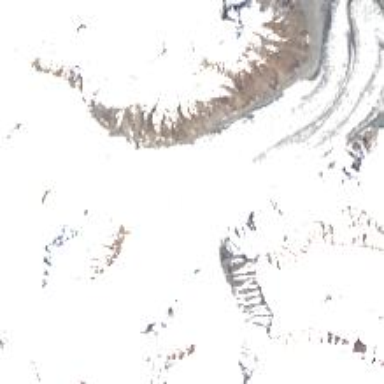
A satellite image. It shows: Stunning view of glacier.